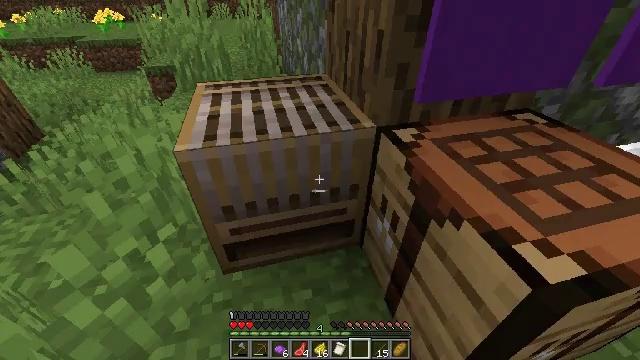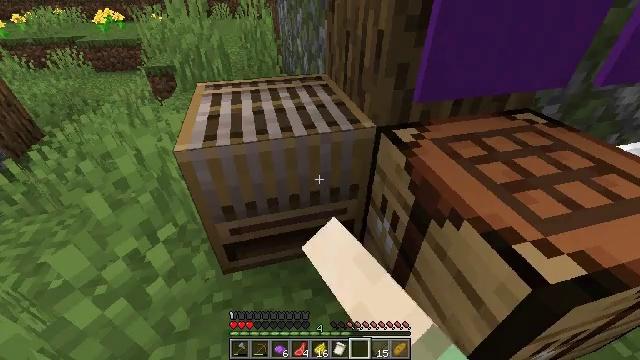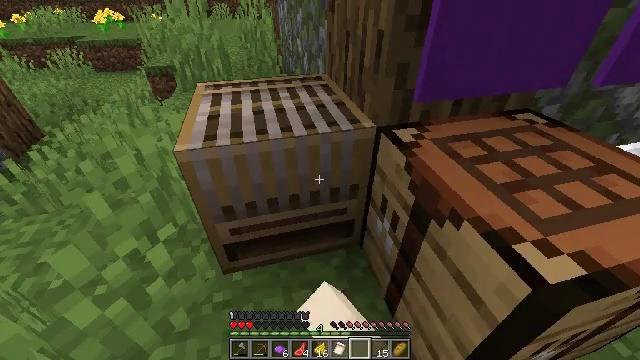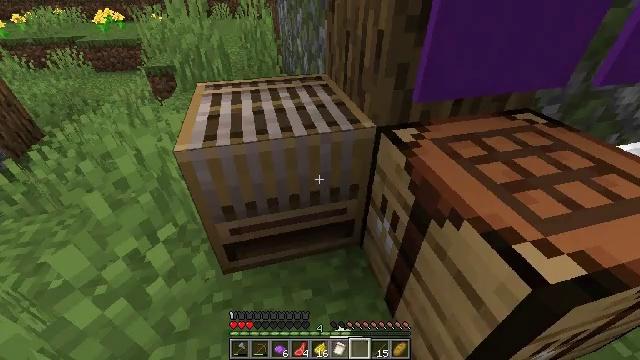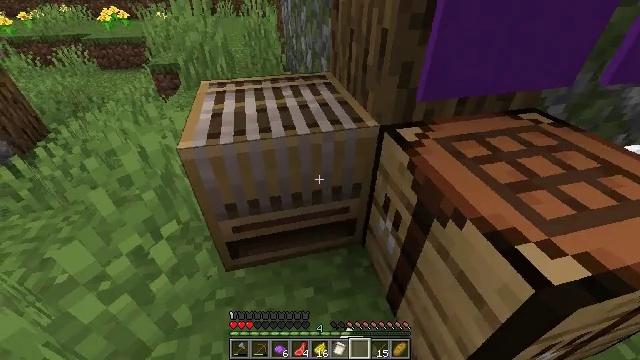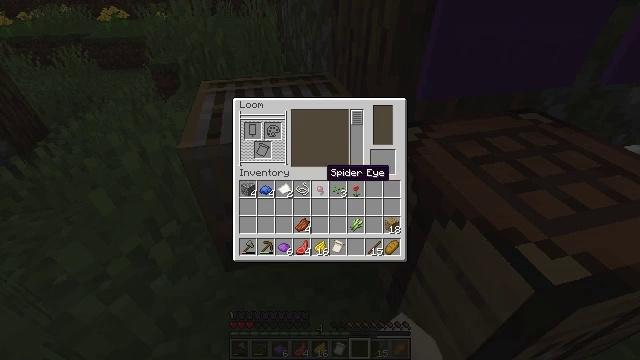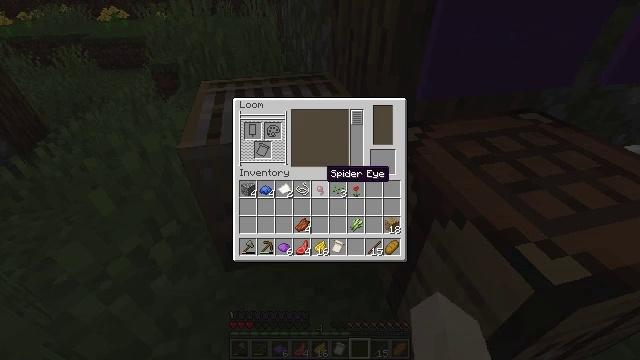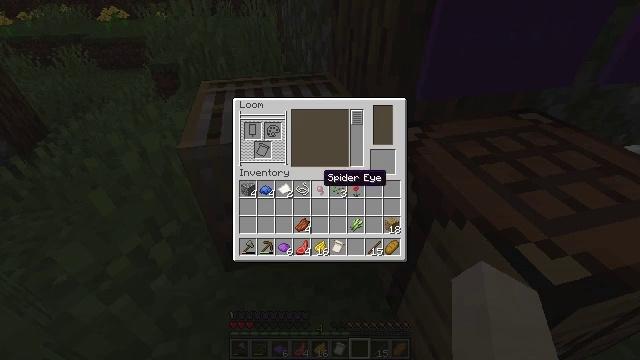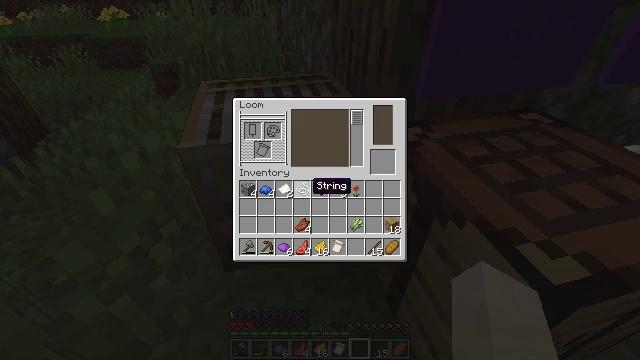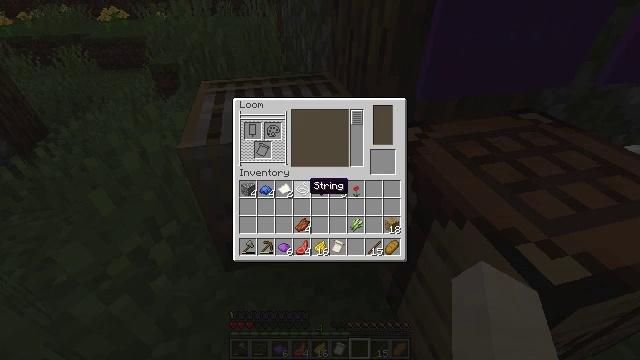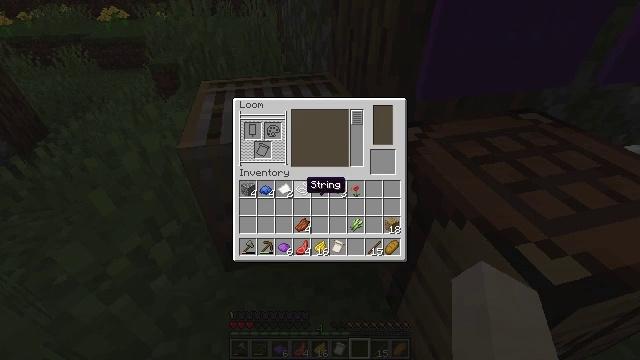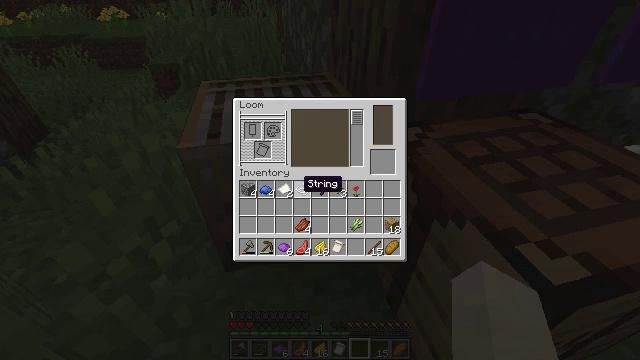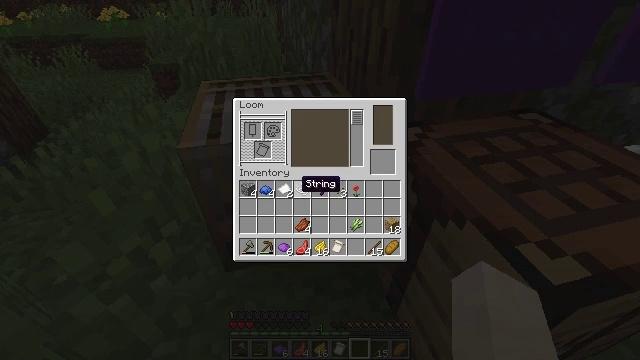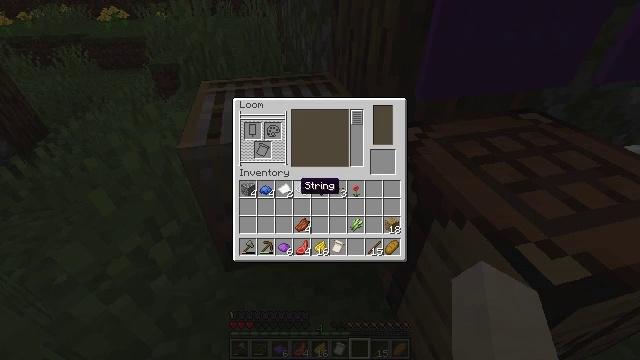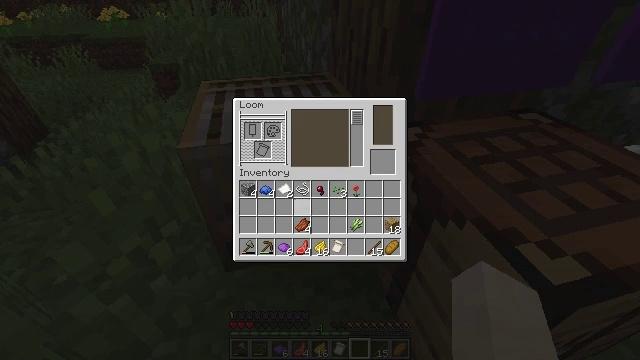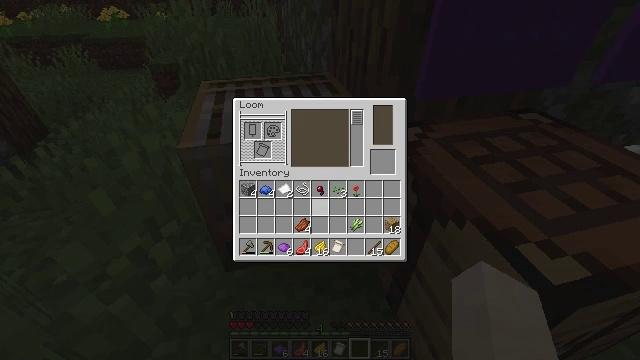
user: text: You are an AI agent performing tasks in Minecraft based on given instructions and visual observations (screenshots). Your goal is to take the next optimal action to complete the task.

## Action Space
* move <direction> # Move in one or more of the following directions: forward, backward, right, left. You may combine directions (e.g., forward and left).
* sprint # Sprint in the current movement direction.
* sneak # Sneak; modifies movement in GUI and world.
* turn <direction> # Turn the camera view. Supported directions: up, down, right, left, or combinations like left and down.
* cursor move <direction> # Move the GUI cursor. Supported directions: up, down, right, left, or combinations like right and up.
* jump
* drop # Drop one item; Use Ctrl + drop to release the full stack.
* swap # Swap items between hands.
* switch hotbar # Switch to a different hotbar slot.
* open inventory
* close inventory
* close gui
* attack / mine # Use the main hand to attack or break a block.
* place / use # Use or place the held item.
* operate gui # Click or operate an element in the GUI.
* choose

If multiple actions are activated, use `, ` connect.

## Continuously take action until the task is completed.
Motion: motion action
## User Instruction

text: Attack the red tulip to obtain it.
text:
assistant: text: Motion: use / place
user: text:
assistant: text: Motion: use / place
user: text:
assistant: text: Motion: no_op
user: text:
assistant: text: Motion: no_op
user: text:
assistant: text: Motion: open gui
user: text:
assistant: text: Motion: no_op
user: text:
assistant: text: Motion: no_op
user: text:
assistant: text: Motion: cursor move left and down
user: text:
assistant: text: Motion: no_op
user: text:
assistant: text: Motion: no_op
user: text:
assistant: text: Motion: no_op
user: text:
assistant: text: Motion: no_op
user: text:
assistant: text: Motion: no_op
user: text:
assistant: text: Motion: cursor move down
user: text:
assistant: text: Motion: cursor move right and down
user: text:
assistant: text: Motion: cursor move right
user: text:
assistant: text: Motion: cursor move right and up
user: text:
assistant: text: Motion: no_op
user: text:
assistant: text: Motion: no_op
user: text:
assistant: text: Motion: cursor move up
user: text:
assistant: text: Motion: no_op
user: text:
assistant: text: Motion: no_op
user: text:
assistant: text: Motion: no_op
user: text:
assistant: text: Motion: no_op
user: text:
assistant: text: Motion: no_op
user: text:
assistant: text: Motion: no_op
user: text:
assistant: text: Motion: no_op
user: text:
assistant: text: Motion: cursor move right and up
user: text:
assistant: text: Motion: no_op
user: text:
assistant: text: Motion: no_op